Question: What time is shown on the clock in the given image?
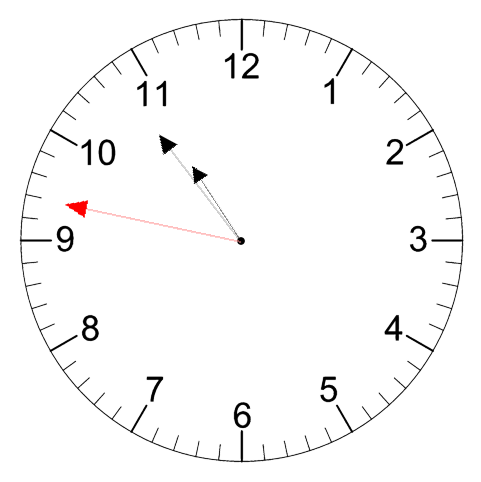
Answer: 10:53:47